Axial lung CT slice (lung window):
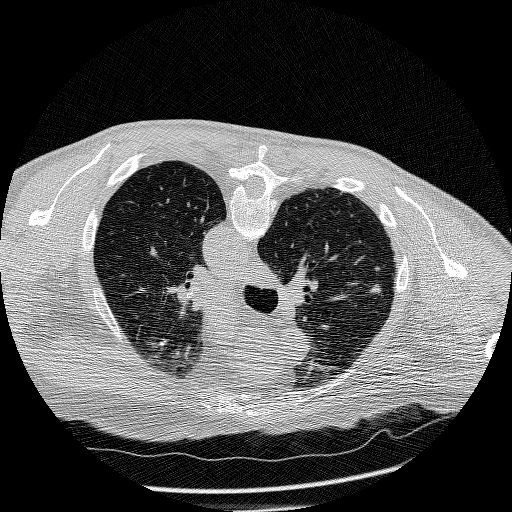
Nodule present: yes
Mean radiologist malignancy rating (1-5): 3